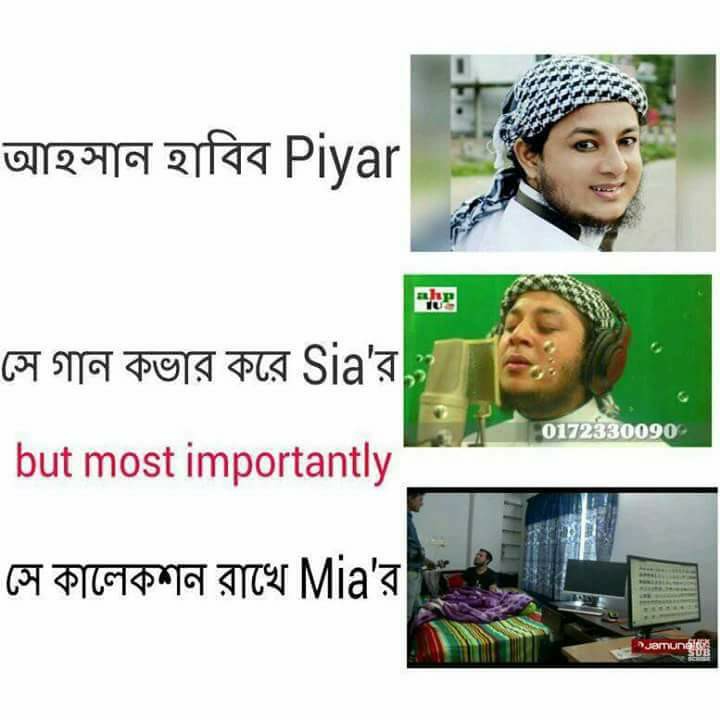
Caption: আহসান হাবিব Piyar সে গান কভার করে Sia'র  but most importantly  সে কালেকশন রাখে Mia' র
Label: hate